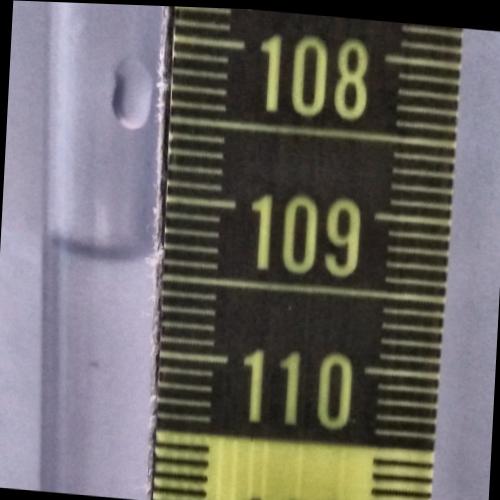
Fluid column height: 109.4 cm